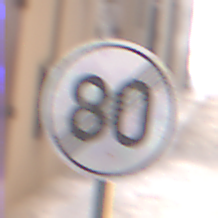
Verkehrszeichen: EndeGeschwindigkeit80
Umgebung: Outdoor, Urban
Tageszeit: Midday
Wetter: PartlyCloudy
Licht: Natural
Jahreszeit: NotSpecified
Kontrast: MediumContrast